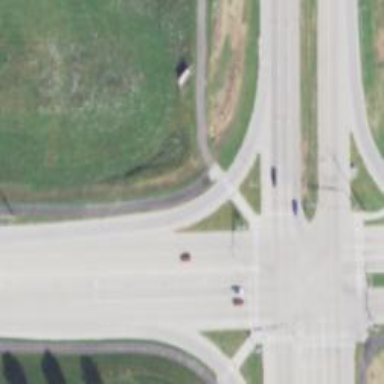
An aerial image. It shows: Marked crossing with zebra road markings.